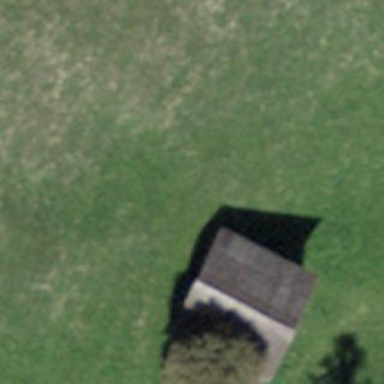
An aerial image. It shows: Barn.